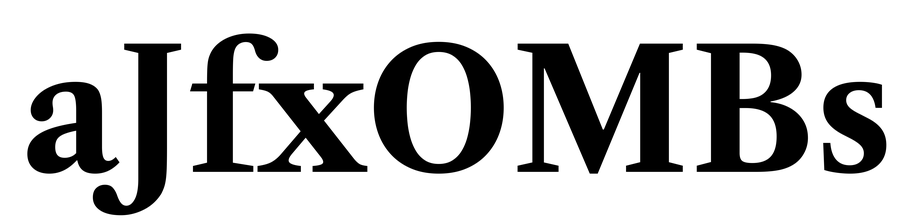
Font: LibreCaslonText_Bold